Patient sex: F
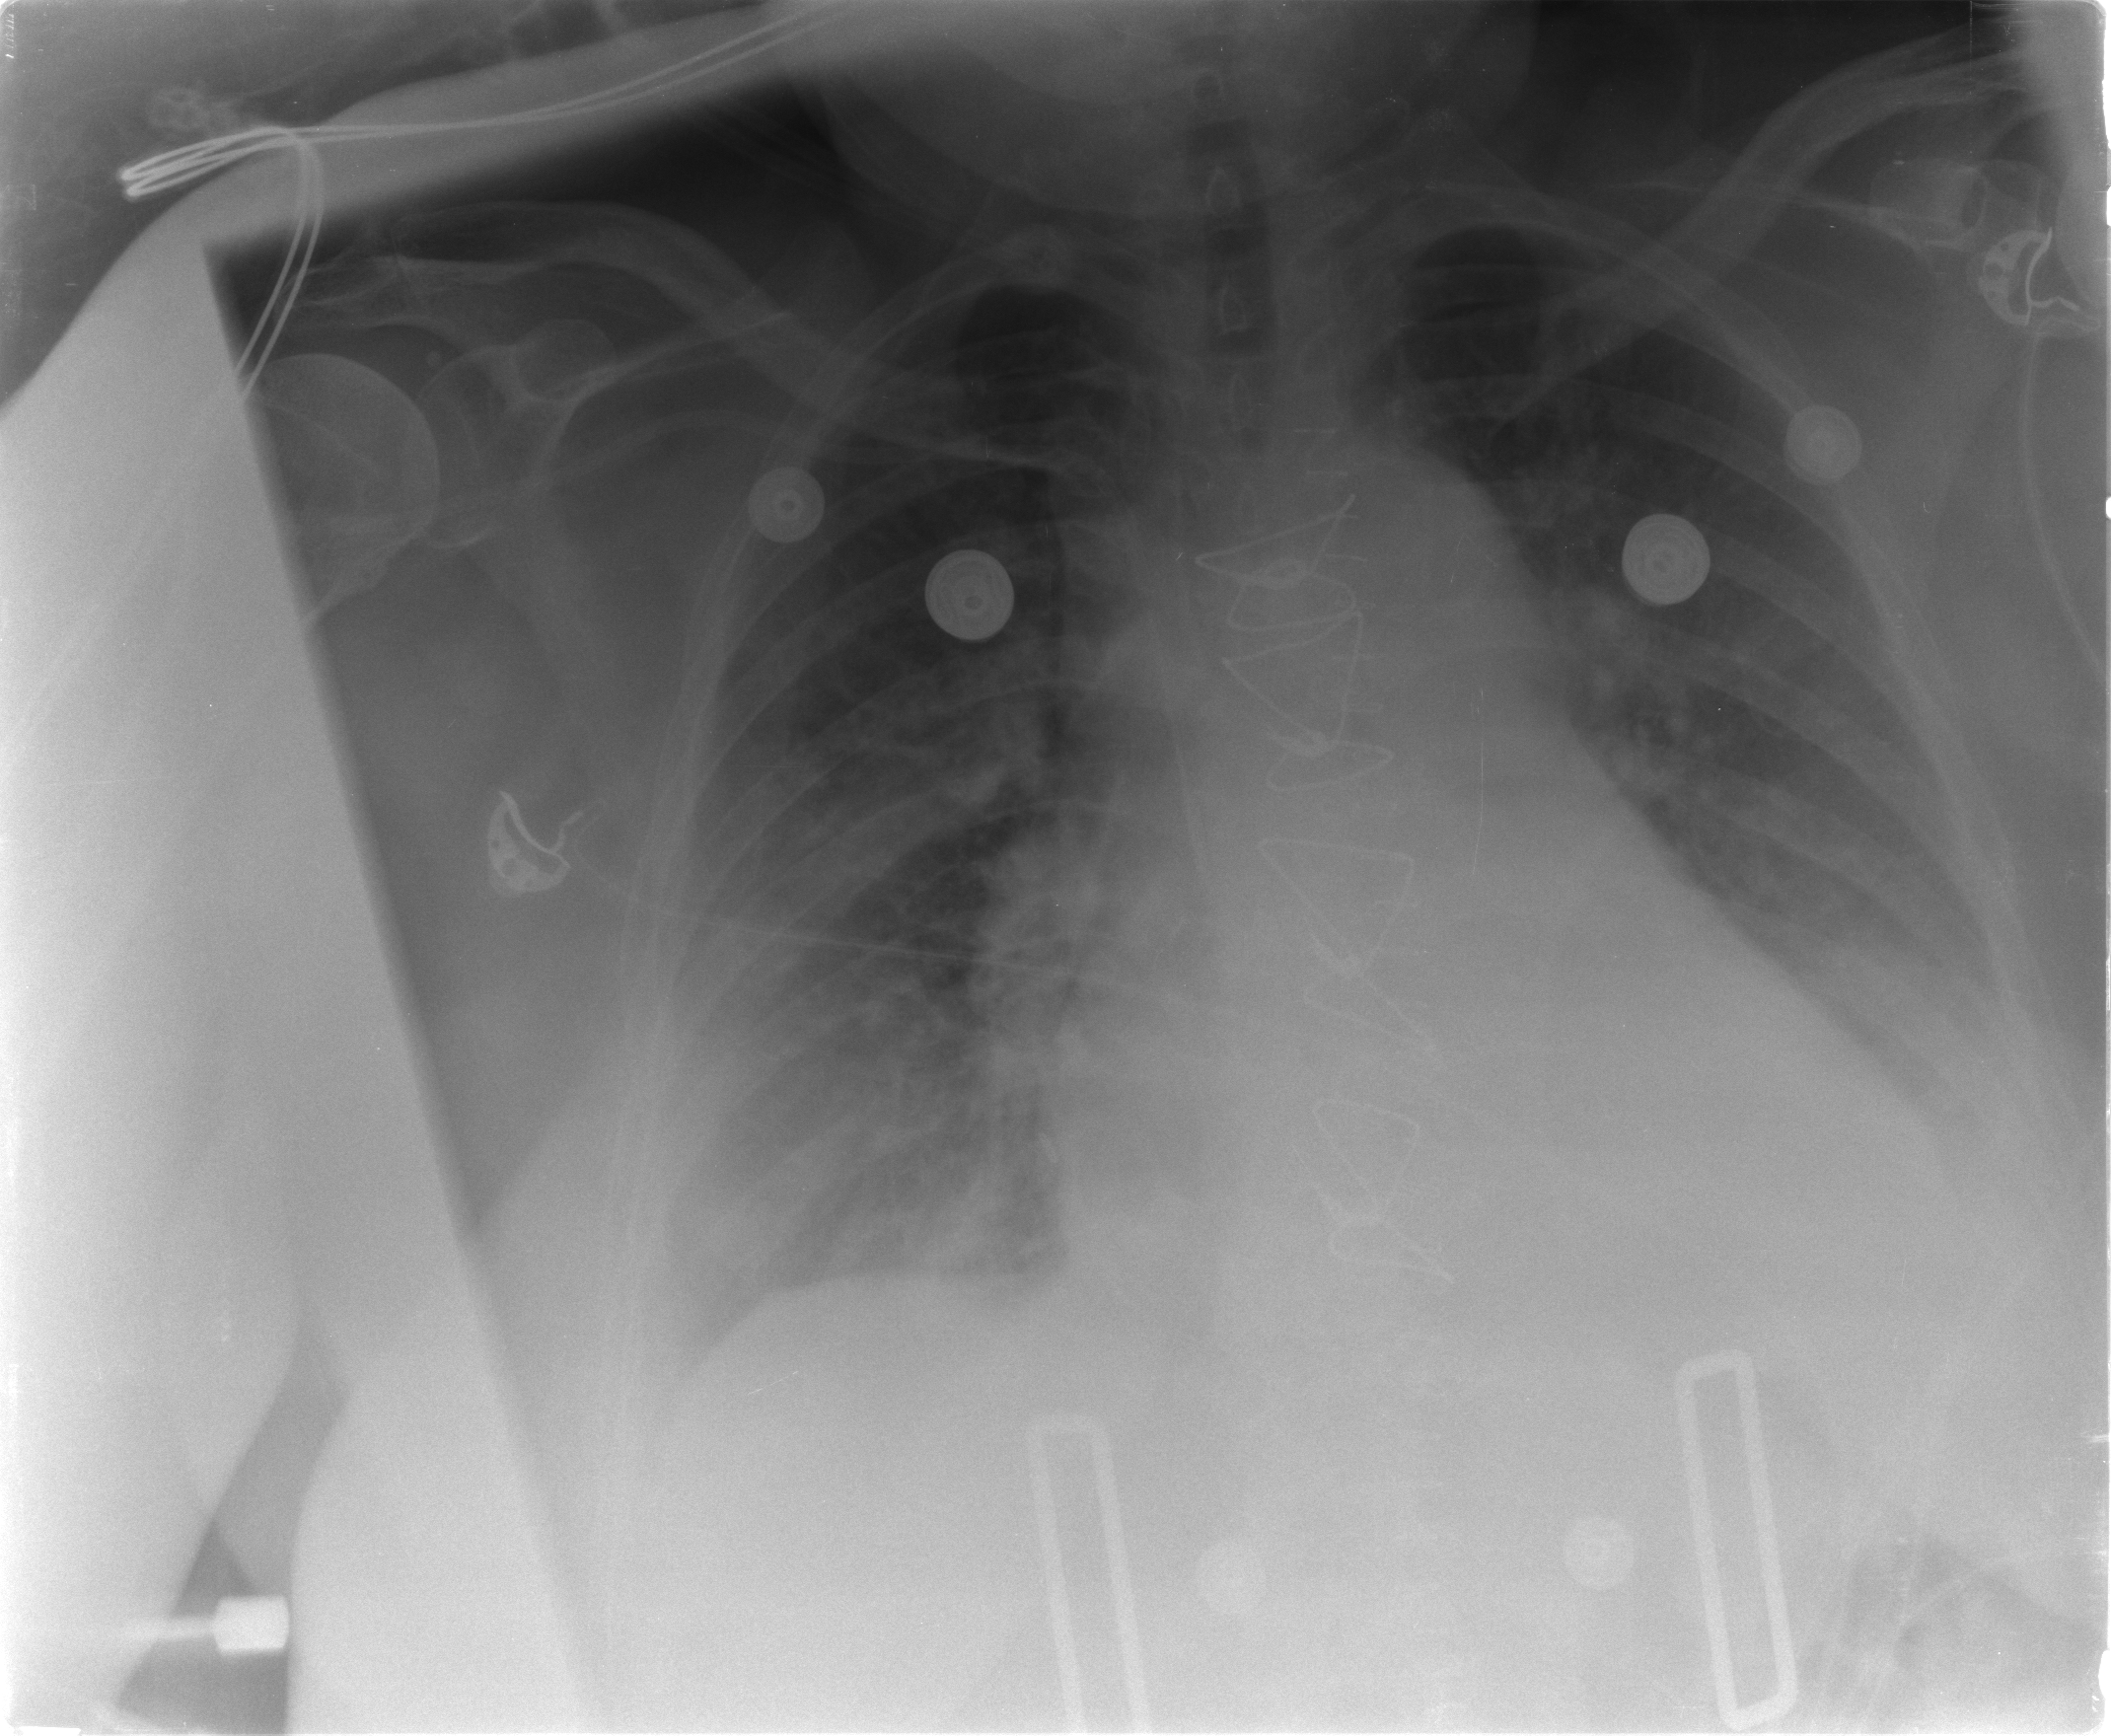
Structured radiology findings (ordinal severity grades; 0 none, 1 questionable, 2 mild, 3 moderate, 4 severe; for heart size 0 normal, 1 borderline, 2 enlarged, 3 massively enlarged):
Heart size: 2
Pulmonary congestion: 2
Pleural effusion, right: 1
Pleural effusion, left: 2
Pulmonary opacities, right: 1
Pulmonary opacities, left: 0
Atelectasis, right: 2
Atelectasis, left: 2